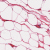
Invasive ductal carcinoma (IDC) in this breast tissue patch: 0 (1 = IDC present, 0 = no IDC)